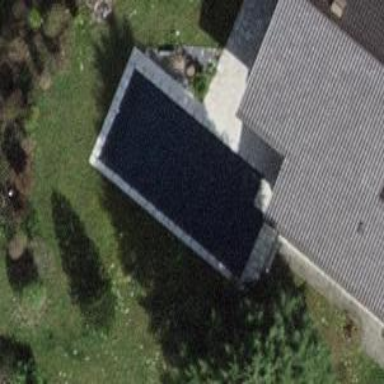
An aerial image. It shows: Swimming pool located in leisure land.